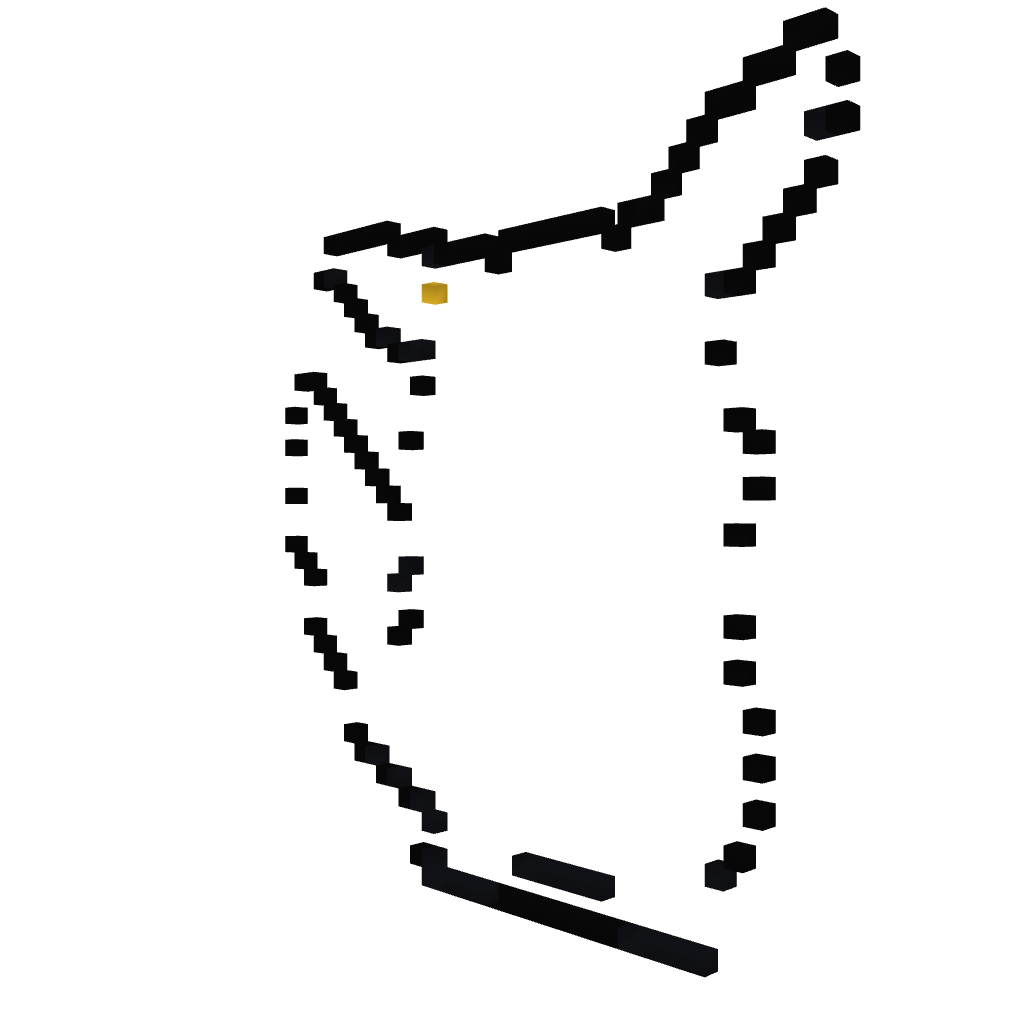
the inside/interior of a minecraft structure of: Pikachu